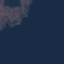
Land use / land cover: SeaLake